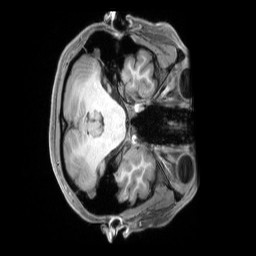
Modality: T1w
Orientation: axial
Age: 27
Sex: female
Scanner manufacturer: siemens
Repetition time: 2.3 s
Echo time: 0.00229 s